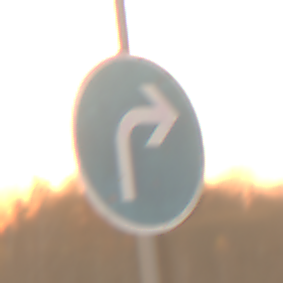
Verkehrszeichen: VorgeschriebeneFahrtrichtungRechts
Umgebung: Outdoor, Nature
Tageszeit: SunriseSunset
Wetter: PartlyCloudy
Licht: Natural
Jahreszeit: NotSpecified
Kontrast: LowContrast